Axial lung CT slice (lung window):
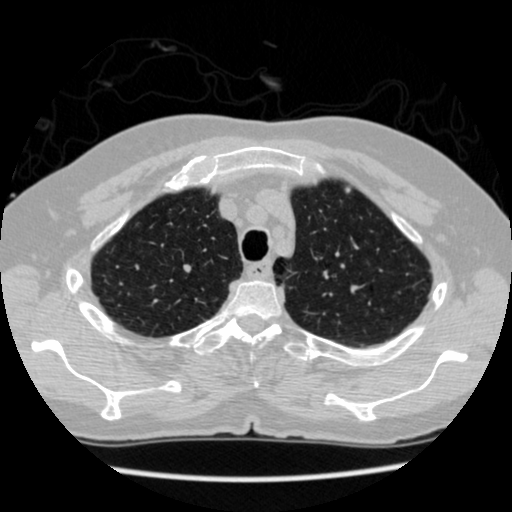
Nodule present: no